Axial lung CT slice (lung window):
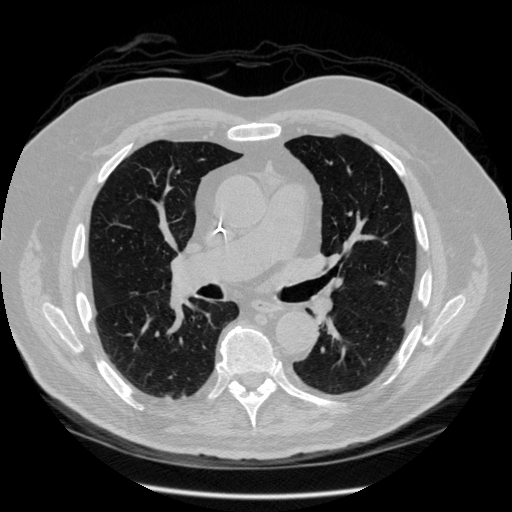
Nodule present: no